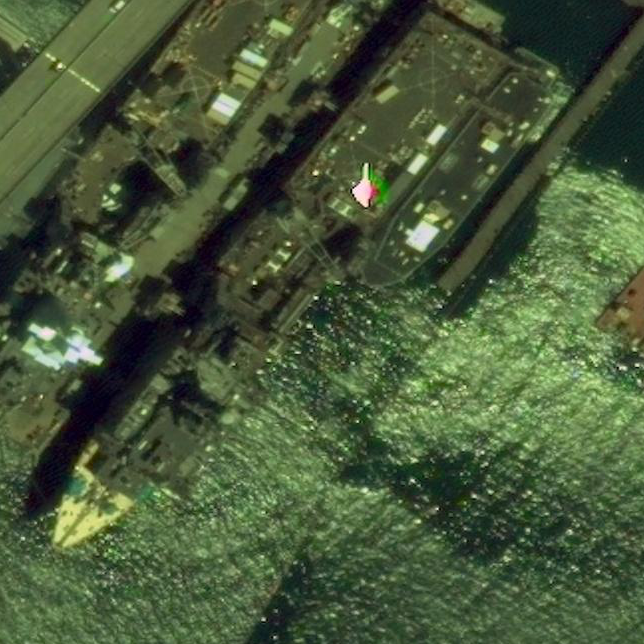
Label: combat